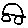
Label: car